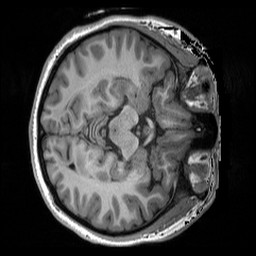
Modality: T1w
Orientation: axial
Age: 23
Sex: female
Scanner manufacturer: siemens
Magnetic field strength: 3 T
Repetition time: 2.3 s
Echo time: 0.00298 s